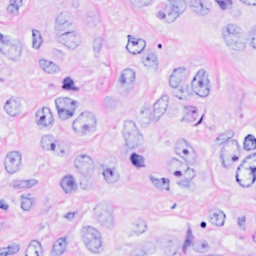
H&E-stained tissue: Breast